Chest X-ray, PA view. Patient: 60 years old, sex F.
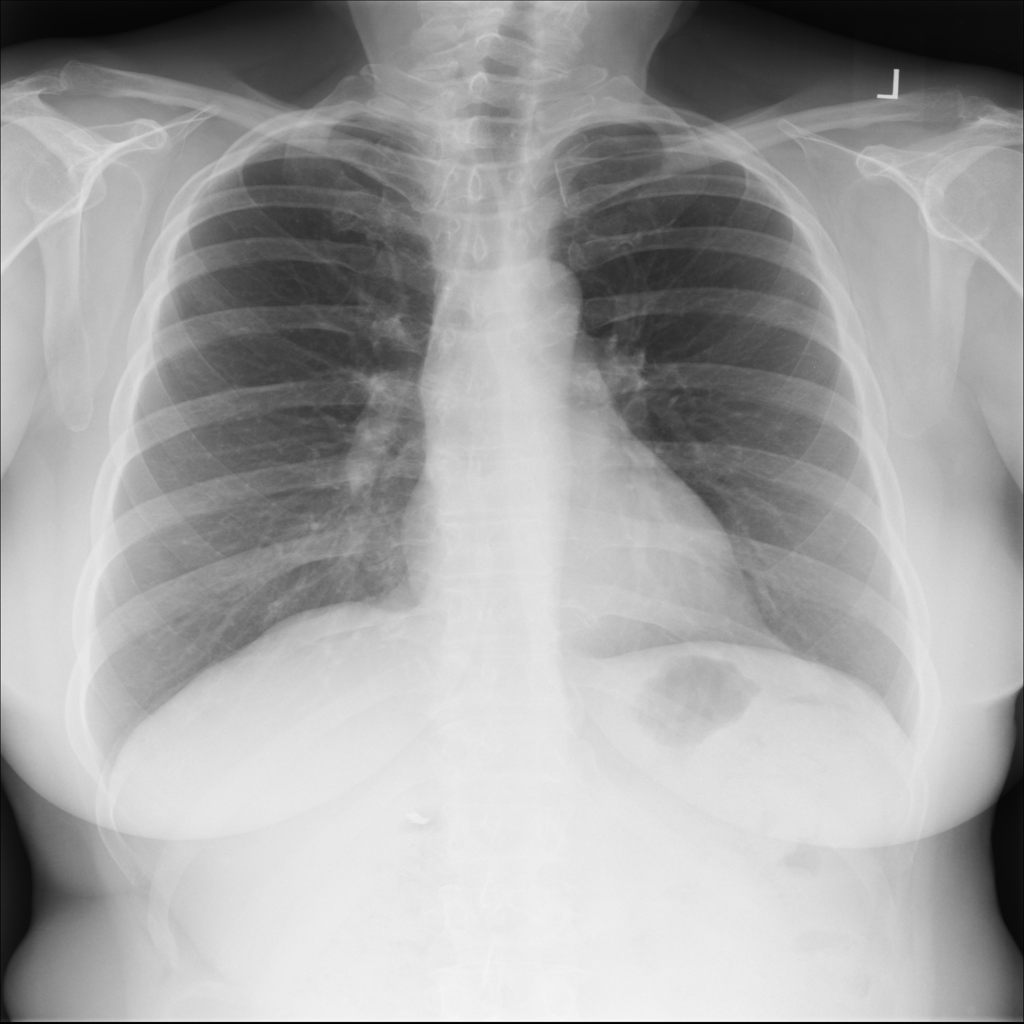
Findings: No Finding